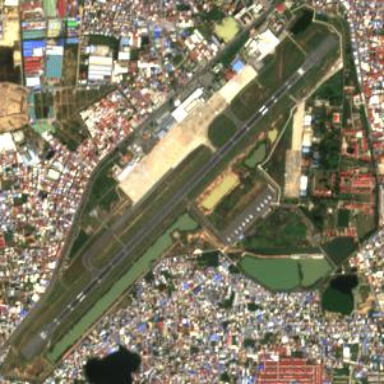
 which serves as both military and public airport."